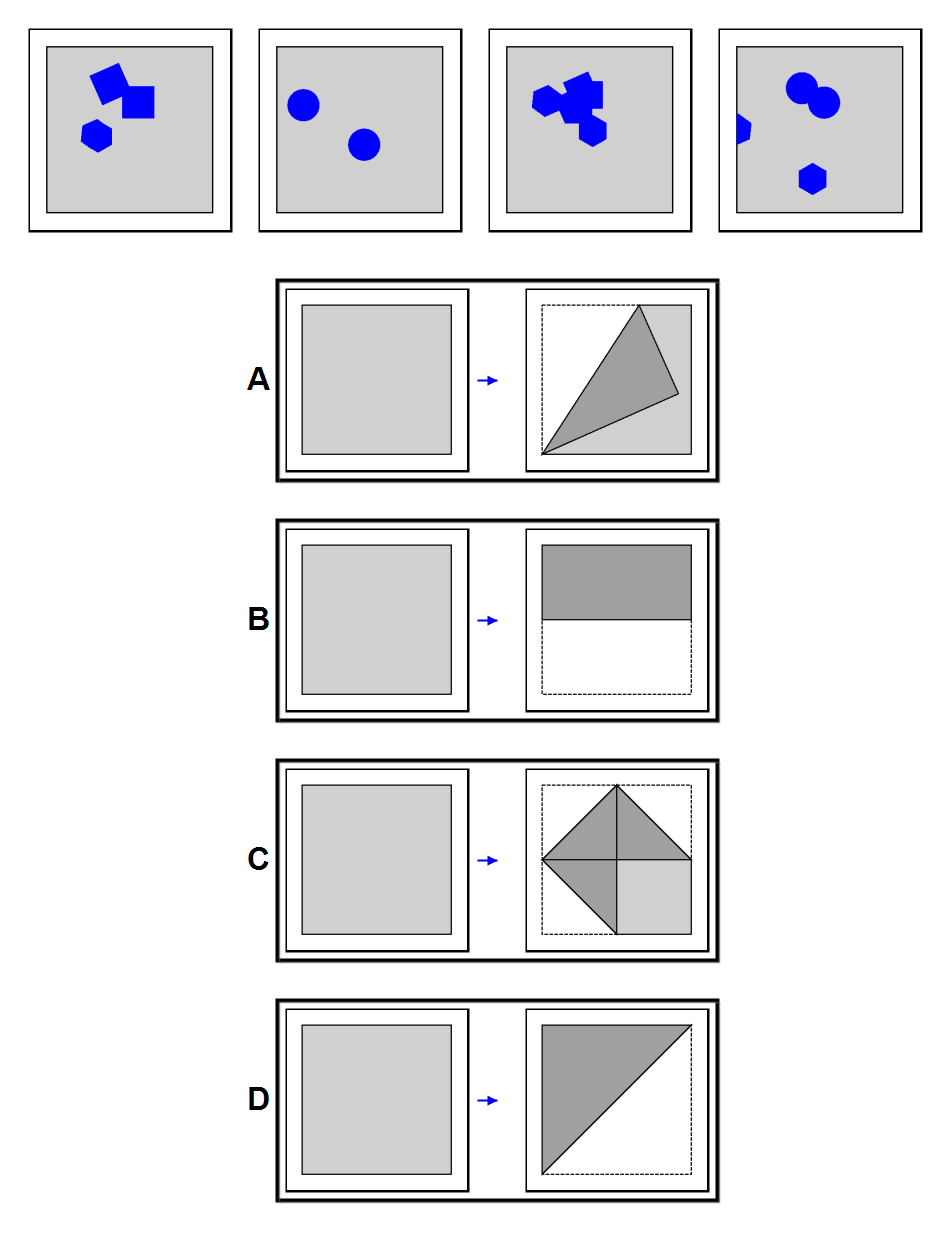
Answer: A